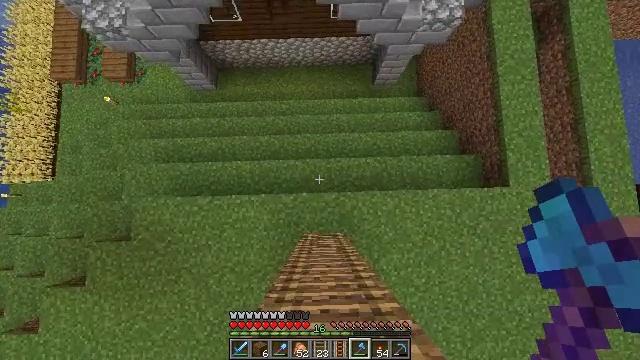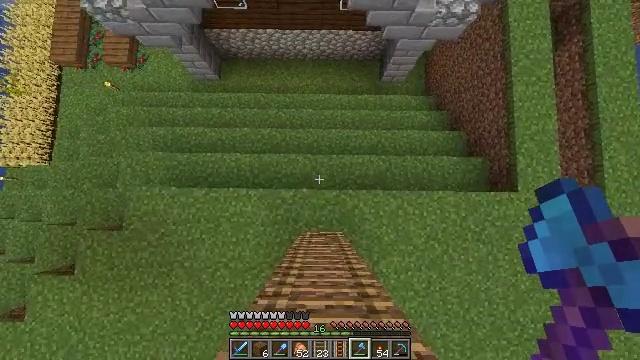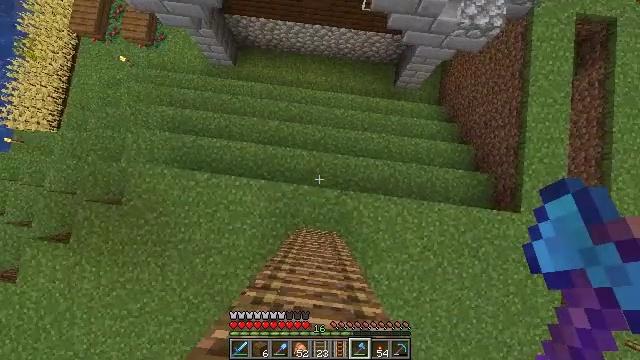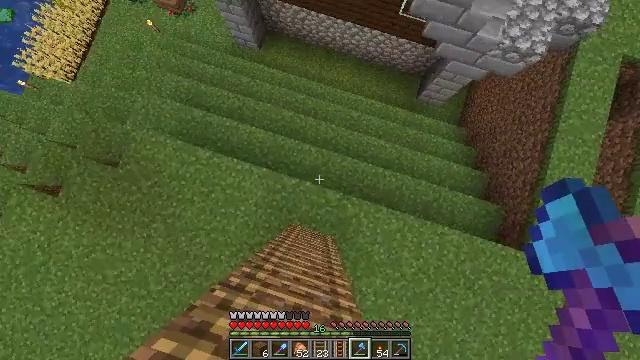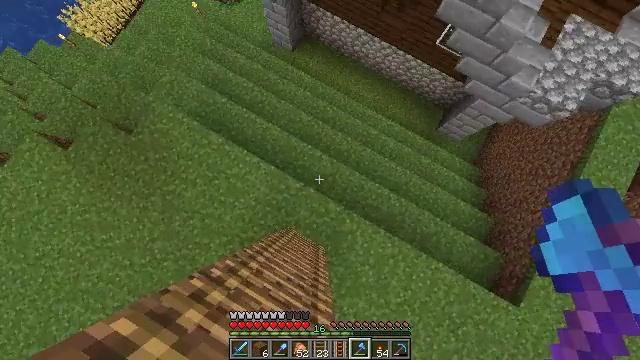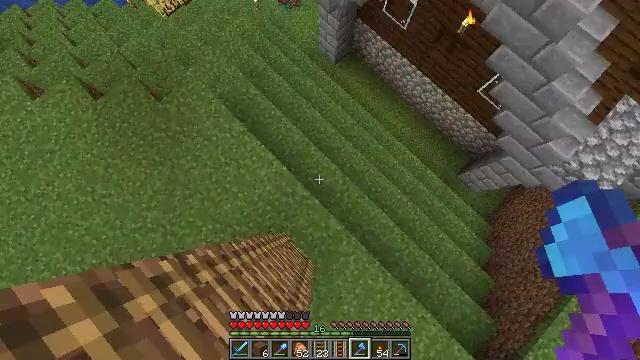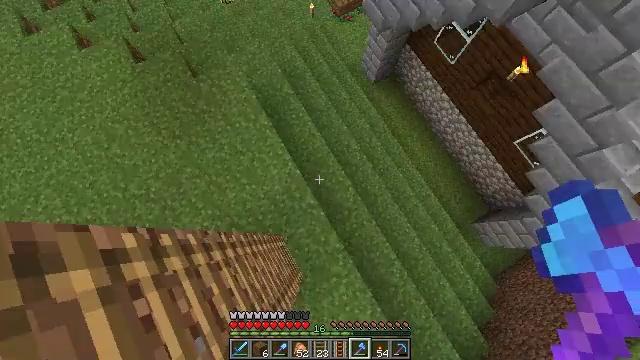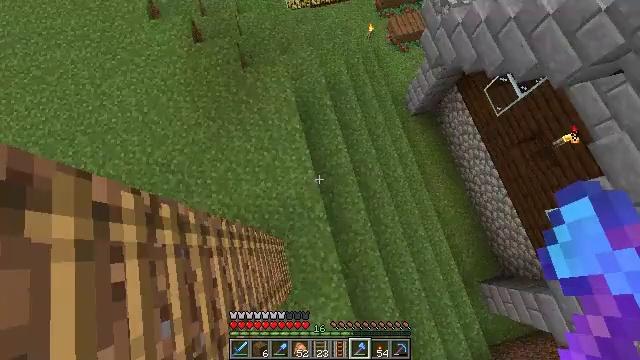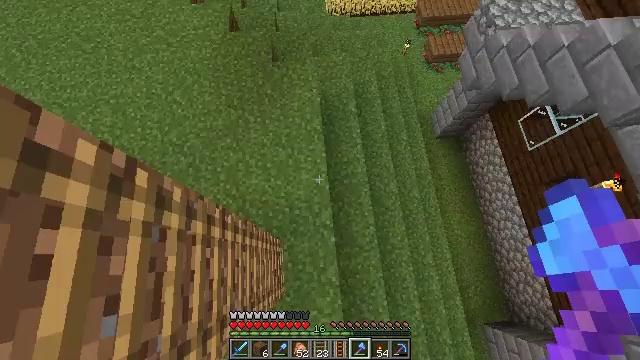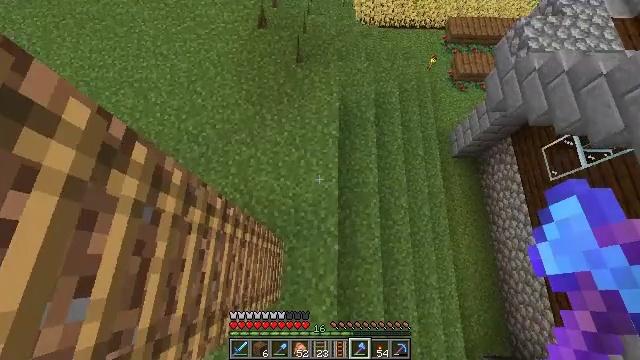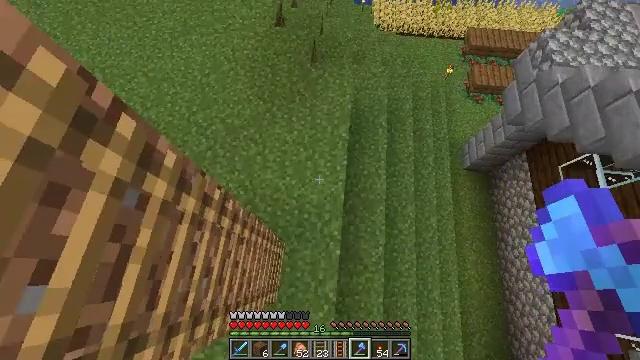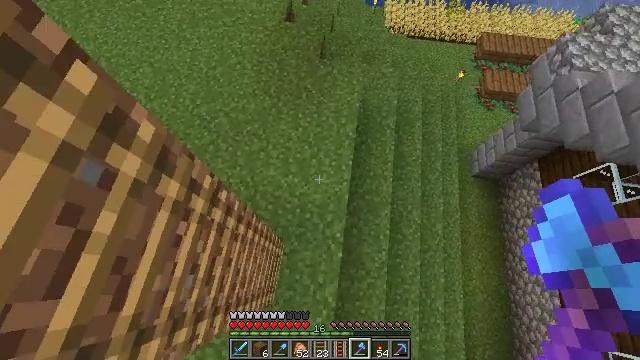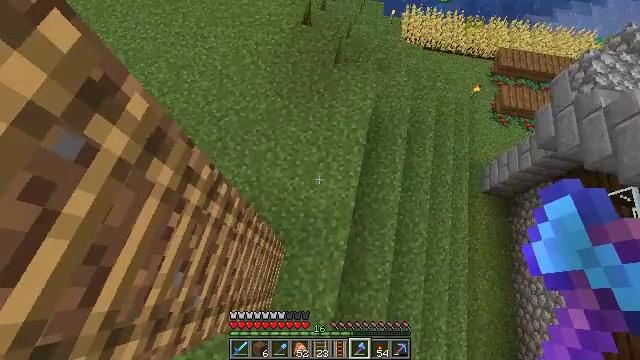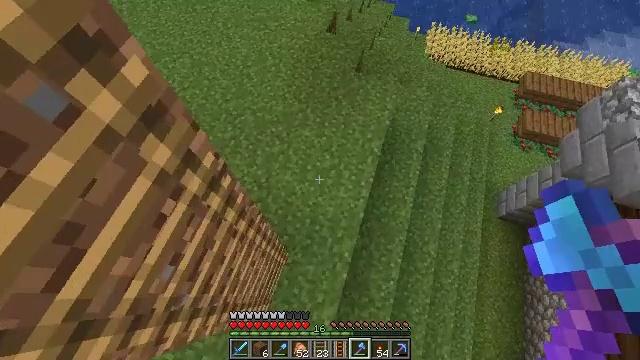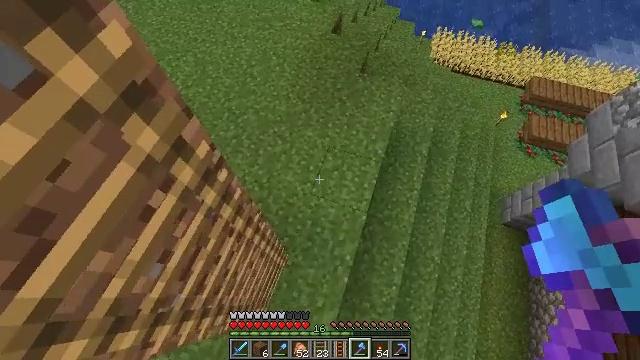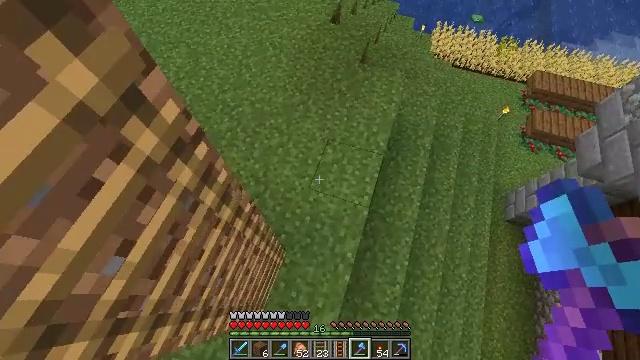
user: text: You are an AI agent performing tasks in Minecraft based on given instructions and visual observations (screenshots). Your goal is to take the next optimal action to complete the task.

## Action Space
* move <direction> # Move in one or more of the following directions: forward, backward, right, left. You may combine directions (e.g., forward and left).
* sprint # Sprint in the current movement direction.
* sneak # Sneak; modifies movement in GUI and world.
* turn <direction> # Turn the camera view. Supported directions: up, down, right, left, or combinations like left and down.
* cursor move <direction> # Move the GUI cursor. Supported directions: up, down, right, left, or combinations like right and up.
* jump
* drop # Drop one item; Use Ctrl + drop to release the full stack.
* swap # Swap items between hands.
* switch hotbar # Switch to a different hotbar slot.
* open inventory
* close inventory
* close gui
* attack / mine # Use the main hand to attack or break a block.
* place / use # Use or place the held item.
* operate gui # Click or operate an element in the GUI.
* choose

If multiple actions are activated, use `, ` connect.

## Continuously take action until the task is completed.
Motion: motion action
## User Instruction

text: Make a name tag on the crafting table.
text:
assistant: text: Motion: turn left
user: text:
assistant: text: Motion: turn left
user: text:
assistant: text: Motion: turn left
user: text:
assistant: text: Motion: turn left and up
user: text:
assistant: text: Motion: turn left and up
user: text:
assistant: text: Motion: turn left and up
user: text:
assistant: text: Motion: turn left and up
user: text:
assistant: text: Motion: turn left and up
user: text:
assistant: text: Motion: turn left and up
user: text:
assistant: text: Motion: turn left
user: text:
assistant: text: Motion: turn left
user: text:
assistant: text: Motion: turn left and up
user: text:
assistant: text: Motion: turn left and up
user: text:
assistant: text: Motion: turn left
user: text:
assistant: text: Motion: no_op
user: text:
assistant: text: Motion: no_op
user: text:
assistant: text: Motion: no_op
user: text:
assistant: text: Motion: no_op
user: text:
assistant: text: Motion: turn right
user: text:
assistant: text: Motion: turn right
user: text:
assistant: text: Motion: turn up
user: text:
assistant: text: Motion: turn left and up
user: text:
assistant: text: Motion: turn left and up
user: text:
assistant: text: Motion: turn left and up
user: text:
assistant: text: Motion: move forward, turn left and up
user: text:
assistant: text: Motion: move forward, turn left and up
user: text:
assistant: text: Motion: move forward, turn left and up
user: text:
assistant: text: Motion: move forward, turn left and up
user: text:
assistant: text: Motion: move forward
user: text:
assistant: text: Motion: move forward, turn up